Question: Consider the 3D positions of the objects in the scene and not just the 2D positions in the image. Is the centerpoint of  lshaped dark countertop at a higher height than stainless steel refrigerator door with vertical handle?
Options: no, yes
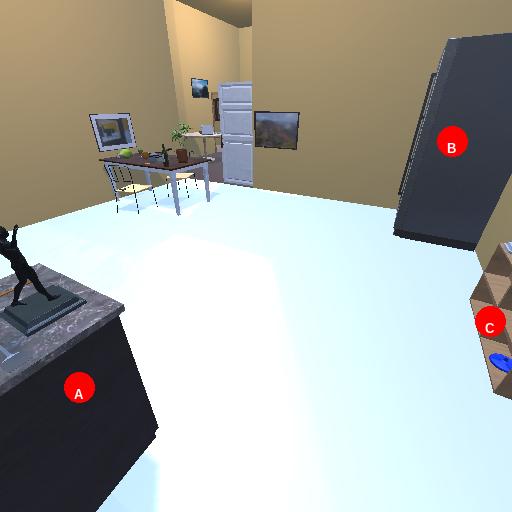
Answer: no